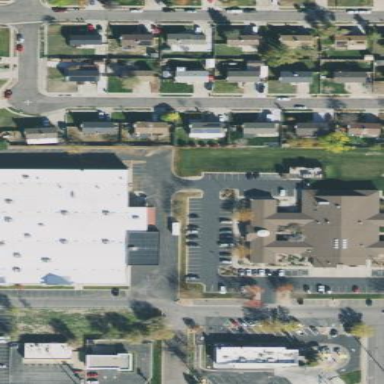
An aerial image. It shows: Retail building next to fitness center.